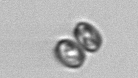
Label: Thalassiosira